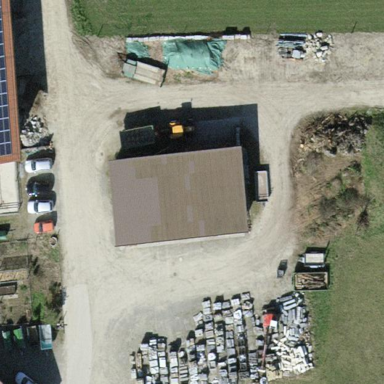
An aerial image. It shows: Skillion-roofed farm auxiliary building.